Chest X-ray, AP view. Patient: 71 years old, sex M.
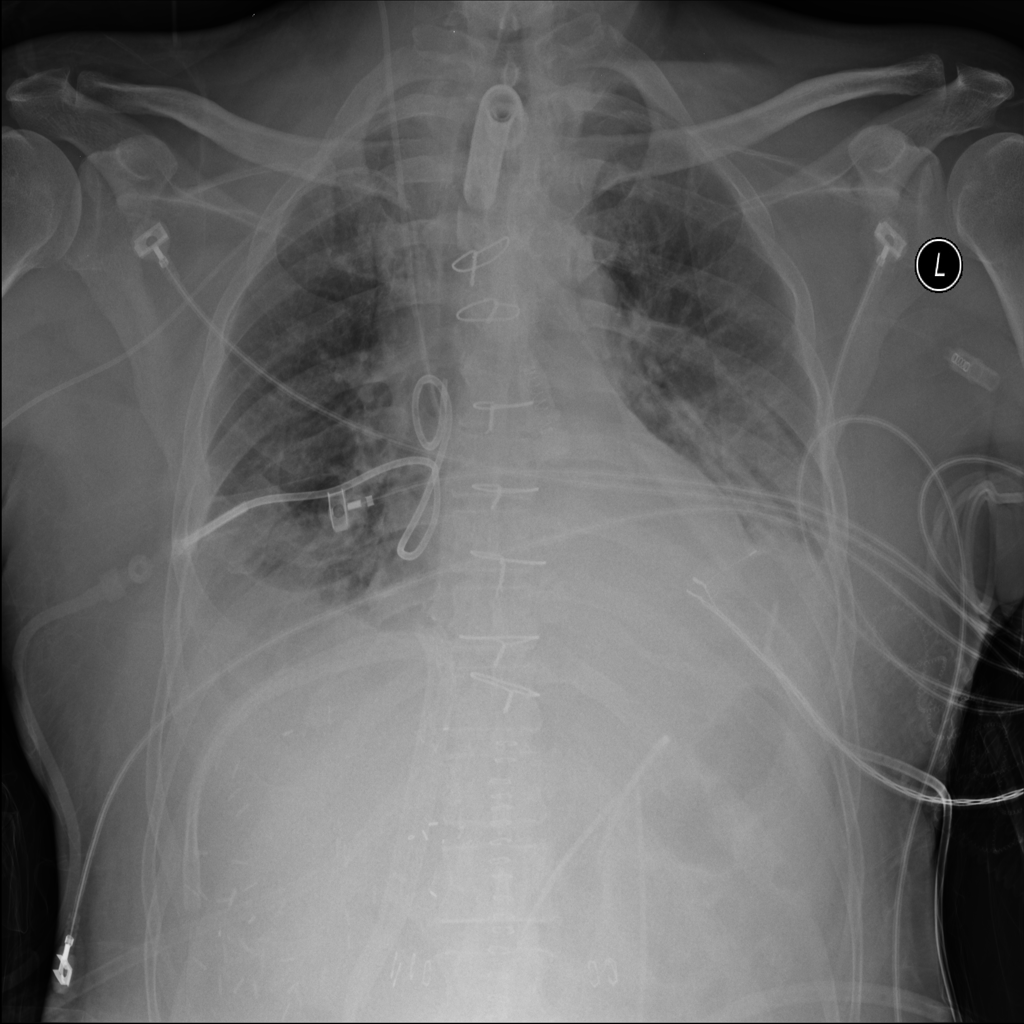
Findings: Atelectasis, Effusion